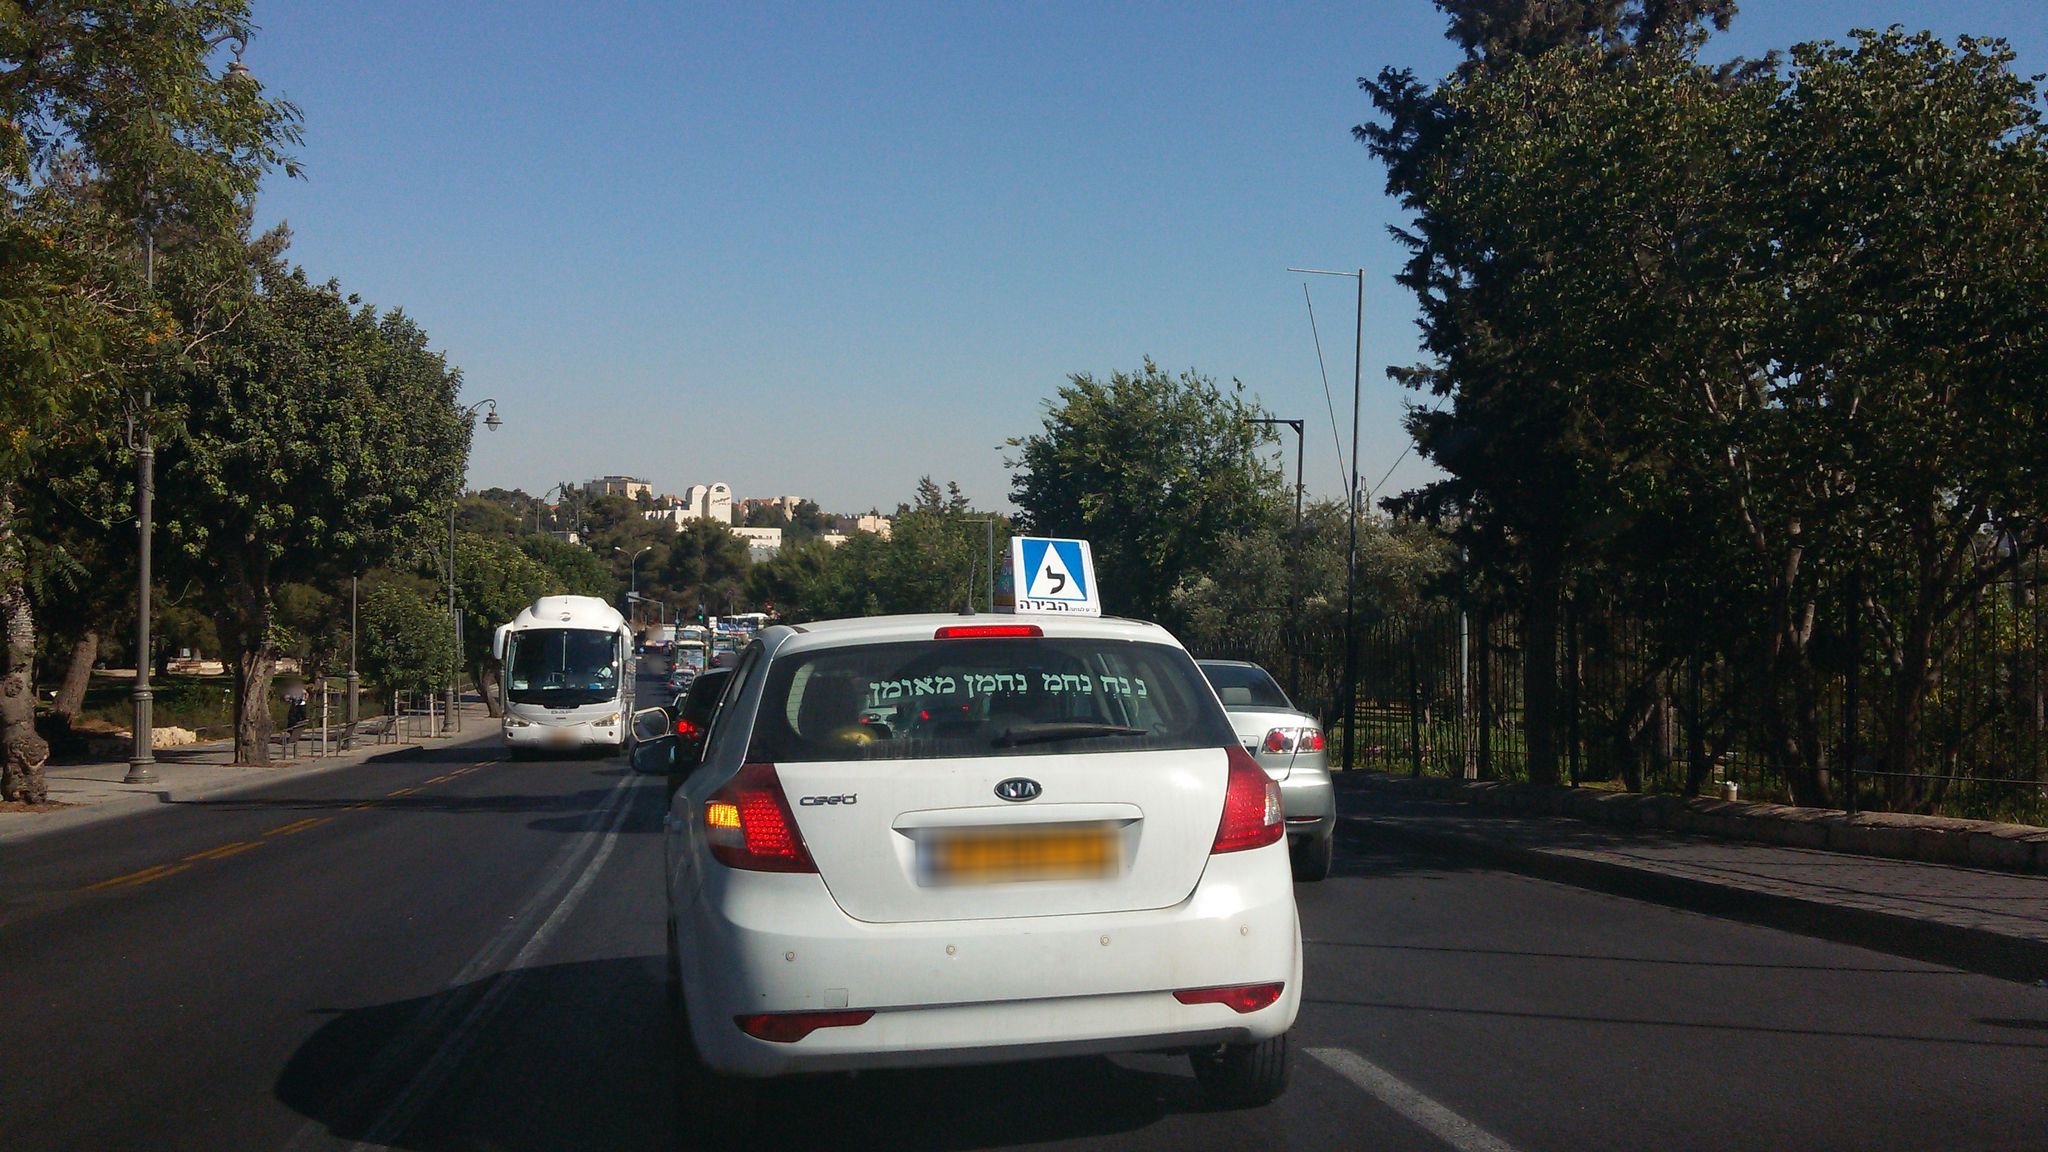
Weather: clear
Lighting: day
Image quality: good
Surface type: driving surface
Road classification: tertiary
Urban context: urban centre
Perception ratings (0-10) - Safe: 3.39, Lively: 6.89, Beautiful: 6.84, Boring: 2.59, Depressing: 4.52, Wealthy: 8.09